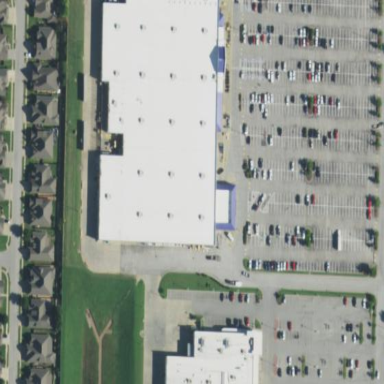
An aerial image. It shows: Warehouse building.